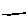
Label: line